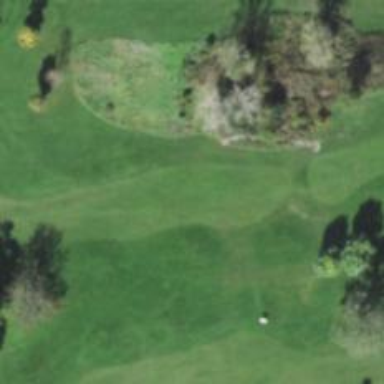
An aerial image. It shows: View of golf hole.